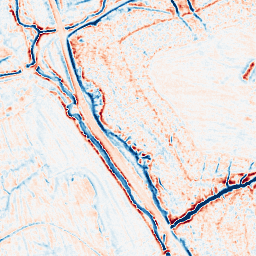
Category: multiscale
Decomposition family: dog_multiscale
Decomposition parameters: sigma_ratio: 1.6
n_scales: 3
base_sigma: 0.5
Upsampling method: sinc_hamming
Upsampling parameters: scale: 2
kernel_size: 16
Upsampling scale: 2